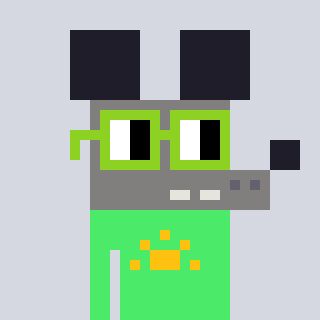
a pixel art character with square light green glasses, a mouse-shaped head and a teal-colored body on a cool background